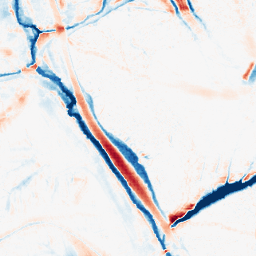
Category: morphological
Decomposition family: morphological_ellipse
Decomposition parameters: operation: average
width: 20
height: 30
Upsampling method: sinc_blackman
Upsampling parameters: scale: 8
kernel_size: 16
Upsampling scale: 8